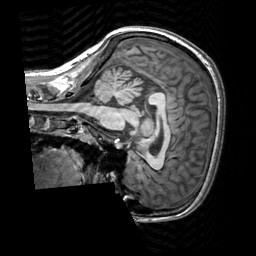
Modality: T1w
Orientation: sagittal
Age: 24
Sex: female
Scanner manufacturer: siemens
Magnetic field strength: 3 T
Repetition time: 2.3 s
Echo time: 0.00303 s